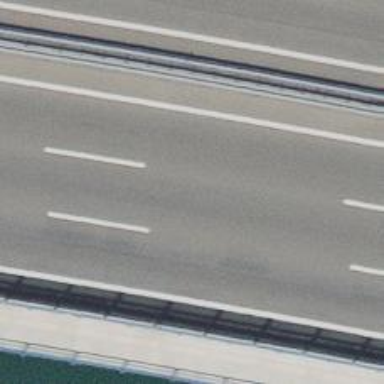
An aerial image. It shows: Motorway bridge with asphalt surface.